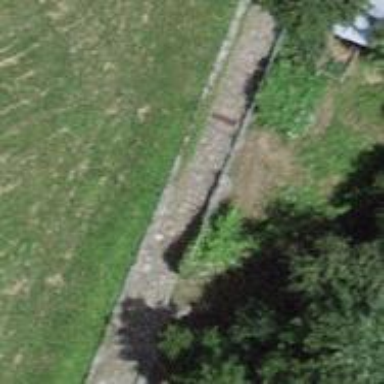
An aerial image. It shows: Wall acting as support.